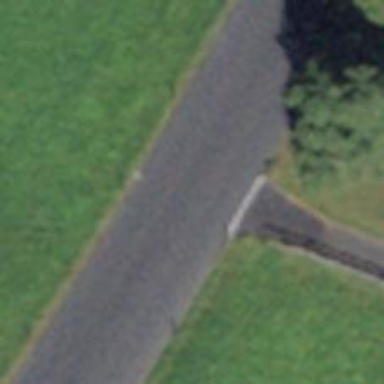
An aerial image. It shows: Tertiary road with asphalt surface.